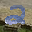
Label: 2